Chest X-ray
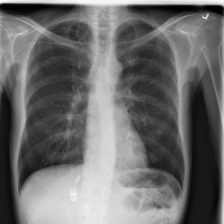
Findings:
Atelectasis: negative
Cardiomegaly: negative
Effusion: negative
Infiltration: negative
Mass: negative
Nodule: negative
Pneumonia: negative
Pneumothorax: negative
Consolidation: negative
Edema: negative
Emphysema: negative
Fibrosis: negative
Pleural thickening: negative
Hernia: negative